七年级 · 组合数学
(6 分) 甲口袋中装有两个相同的小球, 它们分别写有 1 和 2; 乙口袋中装有三个相同的小球, 它们分别写有 3,4 和 5 ; 丙口袋中装有两个相同的小球, 它们分别写有 6 和 7从这 3 个口袋中各随机地取出 1 个小球.

(1) 取出的 3 个小球上恰好有两个偶数的概率是多少?

（2）取出的 3 个小球上全是奇数的概率是多少?
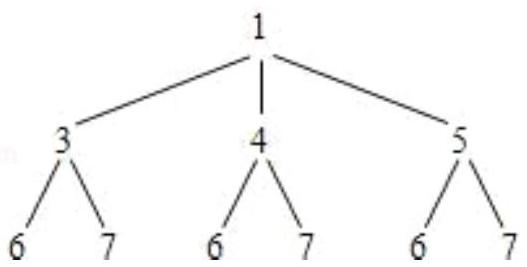
答案: 解: 根据题意, 画出如下的“树形图”:

甲

乙

丙

从树形图看出, 所有可能出现的结果共有 12 个. (2 分)

（1）取出的 3 个小球上恰好有两个偶数的结果有 4 个, 即 $1,4,6 ; 2,3,6 ; 2,4$, $7 ; 2,5,6$.

所以 $\mathrm{P}$ (两个偶数) $=\frac{4}{12}=\frac{1}{3}$. (4 分)

（2）取出的 3 个小球上全是奇数的结果有 2 个, 即 $1,3,7 ; 1,5,7$. 所以 P (三个奇数) $=\frac{2}{12}=\frac{1}{6}$. (6 分)